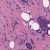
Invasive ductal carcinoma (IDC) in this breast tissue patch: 1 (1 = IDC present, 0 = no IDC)